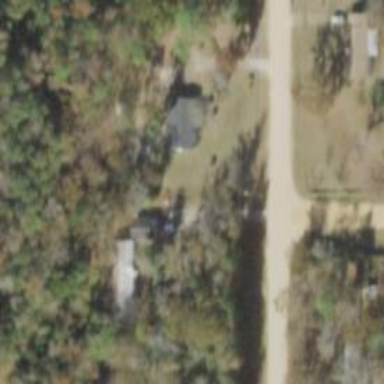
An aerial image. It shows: Driveway leading to service road.